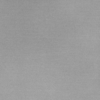
Label: dusty